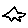
Label: star